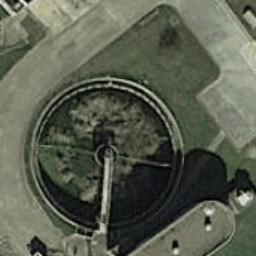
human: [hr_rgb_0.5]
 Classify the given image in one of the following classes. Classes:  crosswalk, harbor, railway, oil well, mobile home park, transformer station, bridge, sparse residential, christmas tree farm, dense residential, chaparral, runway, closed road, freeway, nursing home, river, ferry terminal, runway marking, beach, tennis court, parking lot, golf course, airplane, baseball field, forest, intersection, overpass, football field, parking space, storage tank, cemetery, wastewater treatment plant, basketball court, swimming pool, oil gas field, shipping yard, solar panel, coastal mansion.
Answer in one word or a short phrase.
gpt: wastewater treatment plant